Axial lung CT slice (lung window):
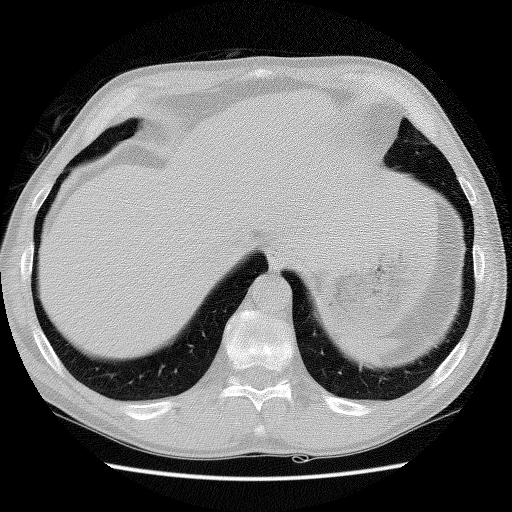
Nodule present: no